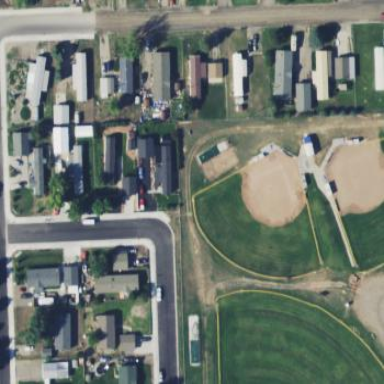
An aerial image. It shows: Baseball pitch for leisure land activities.